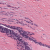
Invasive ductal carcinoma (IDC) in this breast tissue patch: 1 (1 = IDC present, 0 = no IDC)